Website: lowes
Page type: customer-info-address
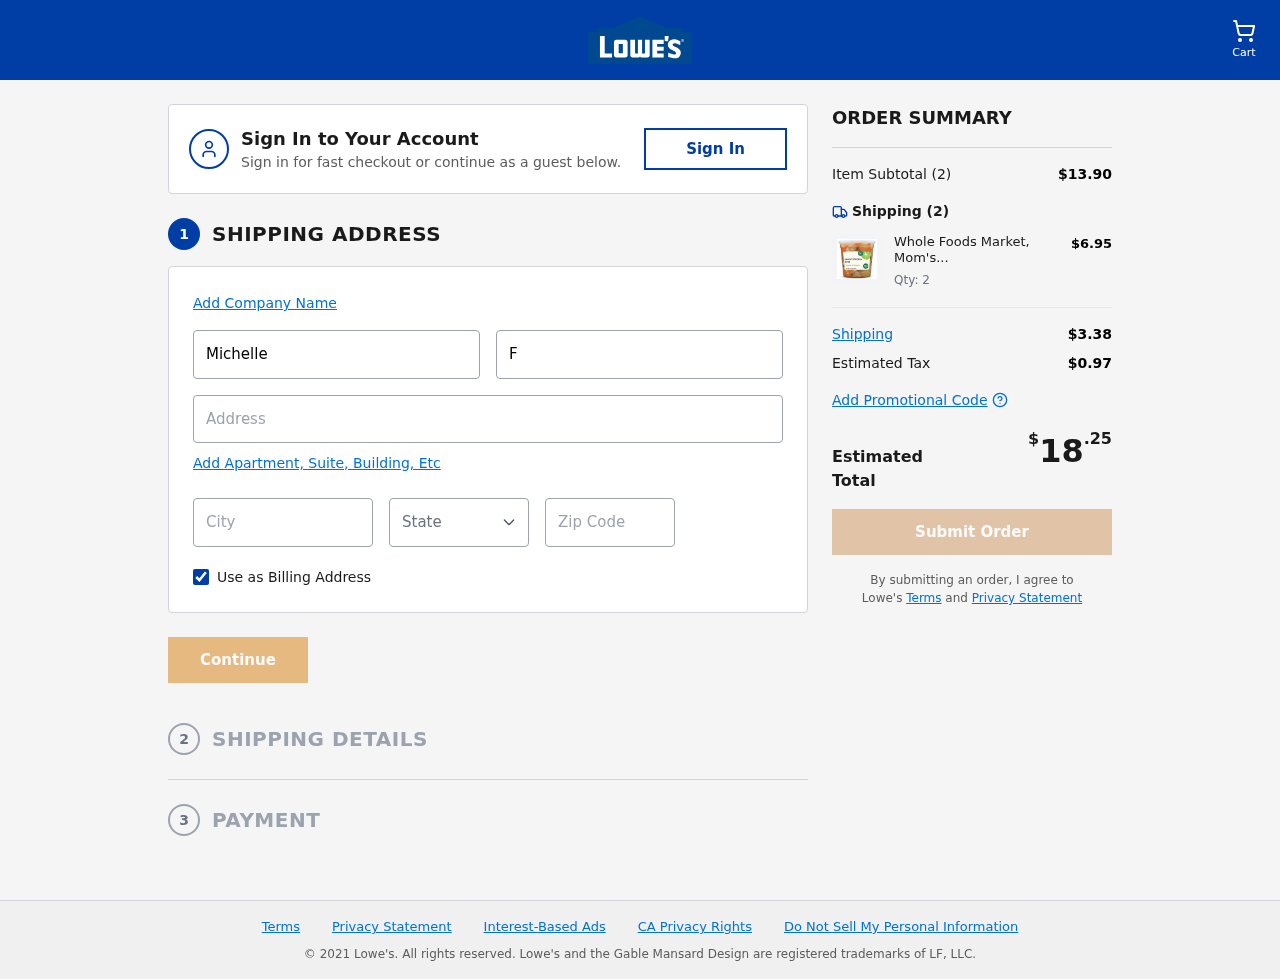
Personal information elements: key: PII_CITY
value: Hillland
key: PII_FIRSTNAME
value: Michelle
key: PII_LASTNAME
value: Freeman
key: PII_POSTCODE
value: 71499
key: PII_STATE_ABBR
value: NV
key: PII_STREET
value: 316 Jones Prairie
Product elements: key: PRODUCT1_NAME
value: Whole Foods Market, Mom's Chicken Soup, 24 Ounce
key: PRODUCT1_PRICE
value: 6.95
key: PRODUCT1_QUANTITY
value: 2
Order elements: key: ORDER_NUM_ITEMS
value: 2
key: ORDER_SUBTOTAL
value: $13.90
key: ORDER_NUM_ITEMS2
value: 2
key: ORDER_SHIPPING_COST
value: $3.38
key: ORDER_TAX
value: $0.97
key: ORDER_TOTAL
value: $18.25